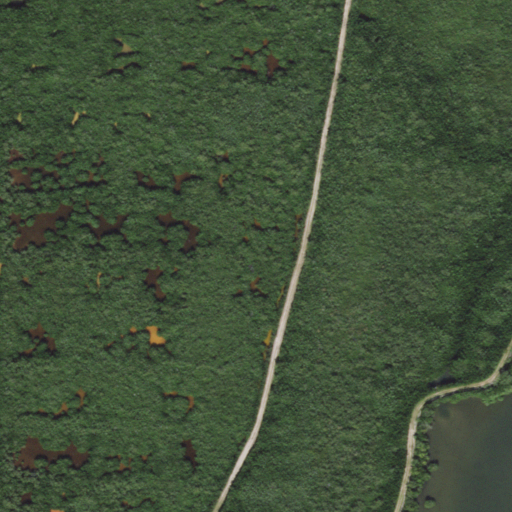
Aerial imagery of island in Florida named Jack Island containing woody wetlands, herbaceous wetlands, and open water